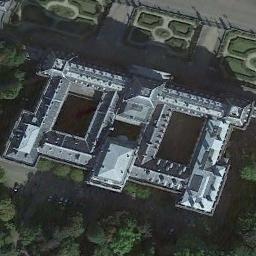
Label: palace